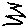
Label: zigzag